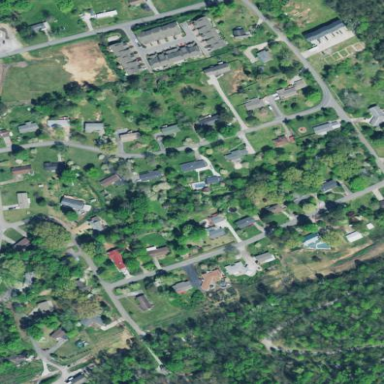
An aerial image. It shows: This residential area consists of single-family homes.